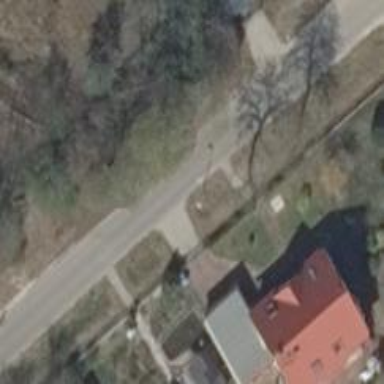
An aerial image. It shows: Footway.